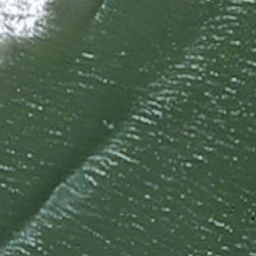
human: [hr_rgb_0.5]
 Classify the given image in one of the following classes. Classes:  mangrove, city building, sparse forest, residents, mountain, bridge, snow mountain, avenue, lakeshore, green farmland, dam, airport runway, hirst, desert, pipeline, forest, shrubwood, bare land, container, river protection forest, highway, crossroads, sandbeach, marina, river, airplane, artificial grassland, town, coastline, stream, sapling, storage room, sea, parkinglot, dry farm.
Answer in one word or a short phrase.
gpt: sea